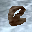
Label: 8